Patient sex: M
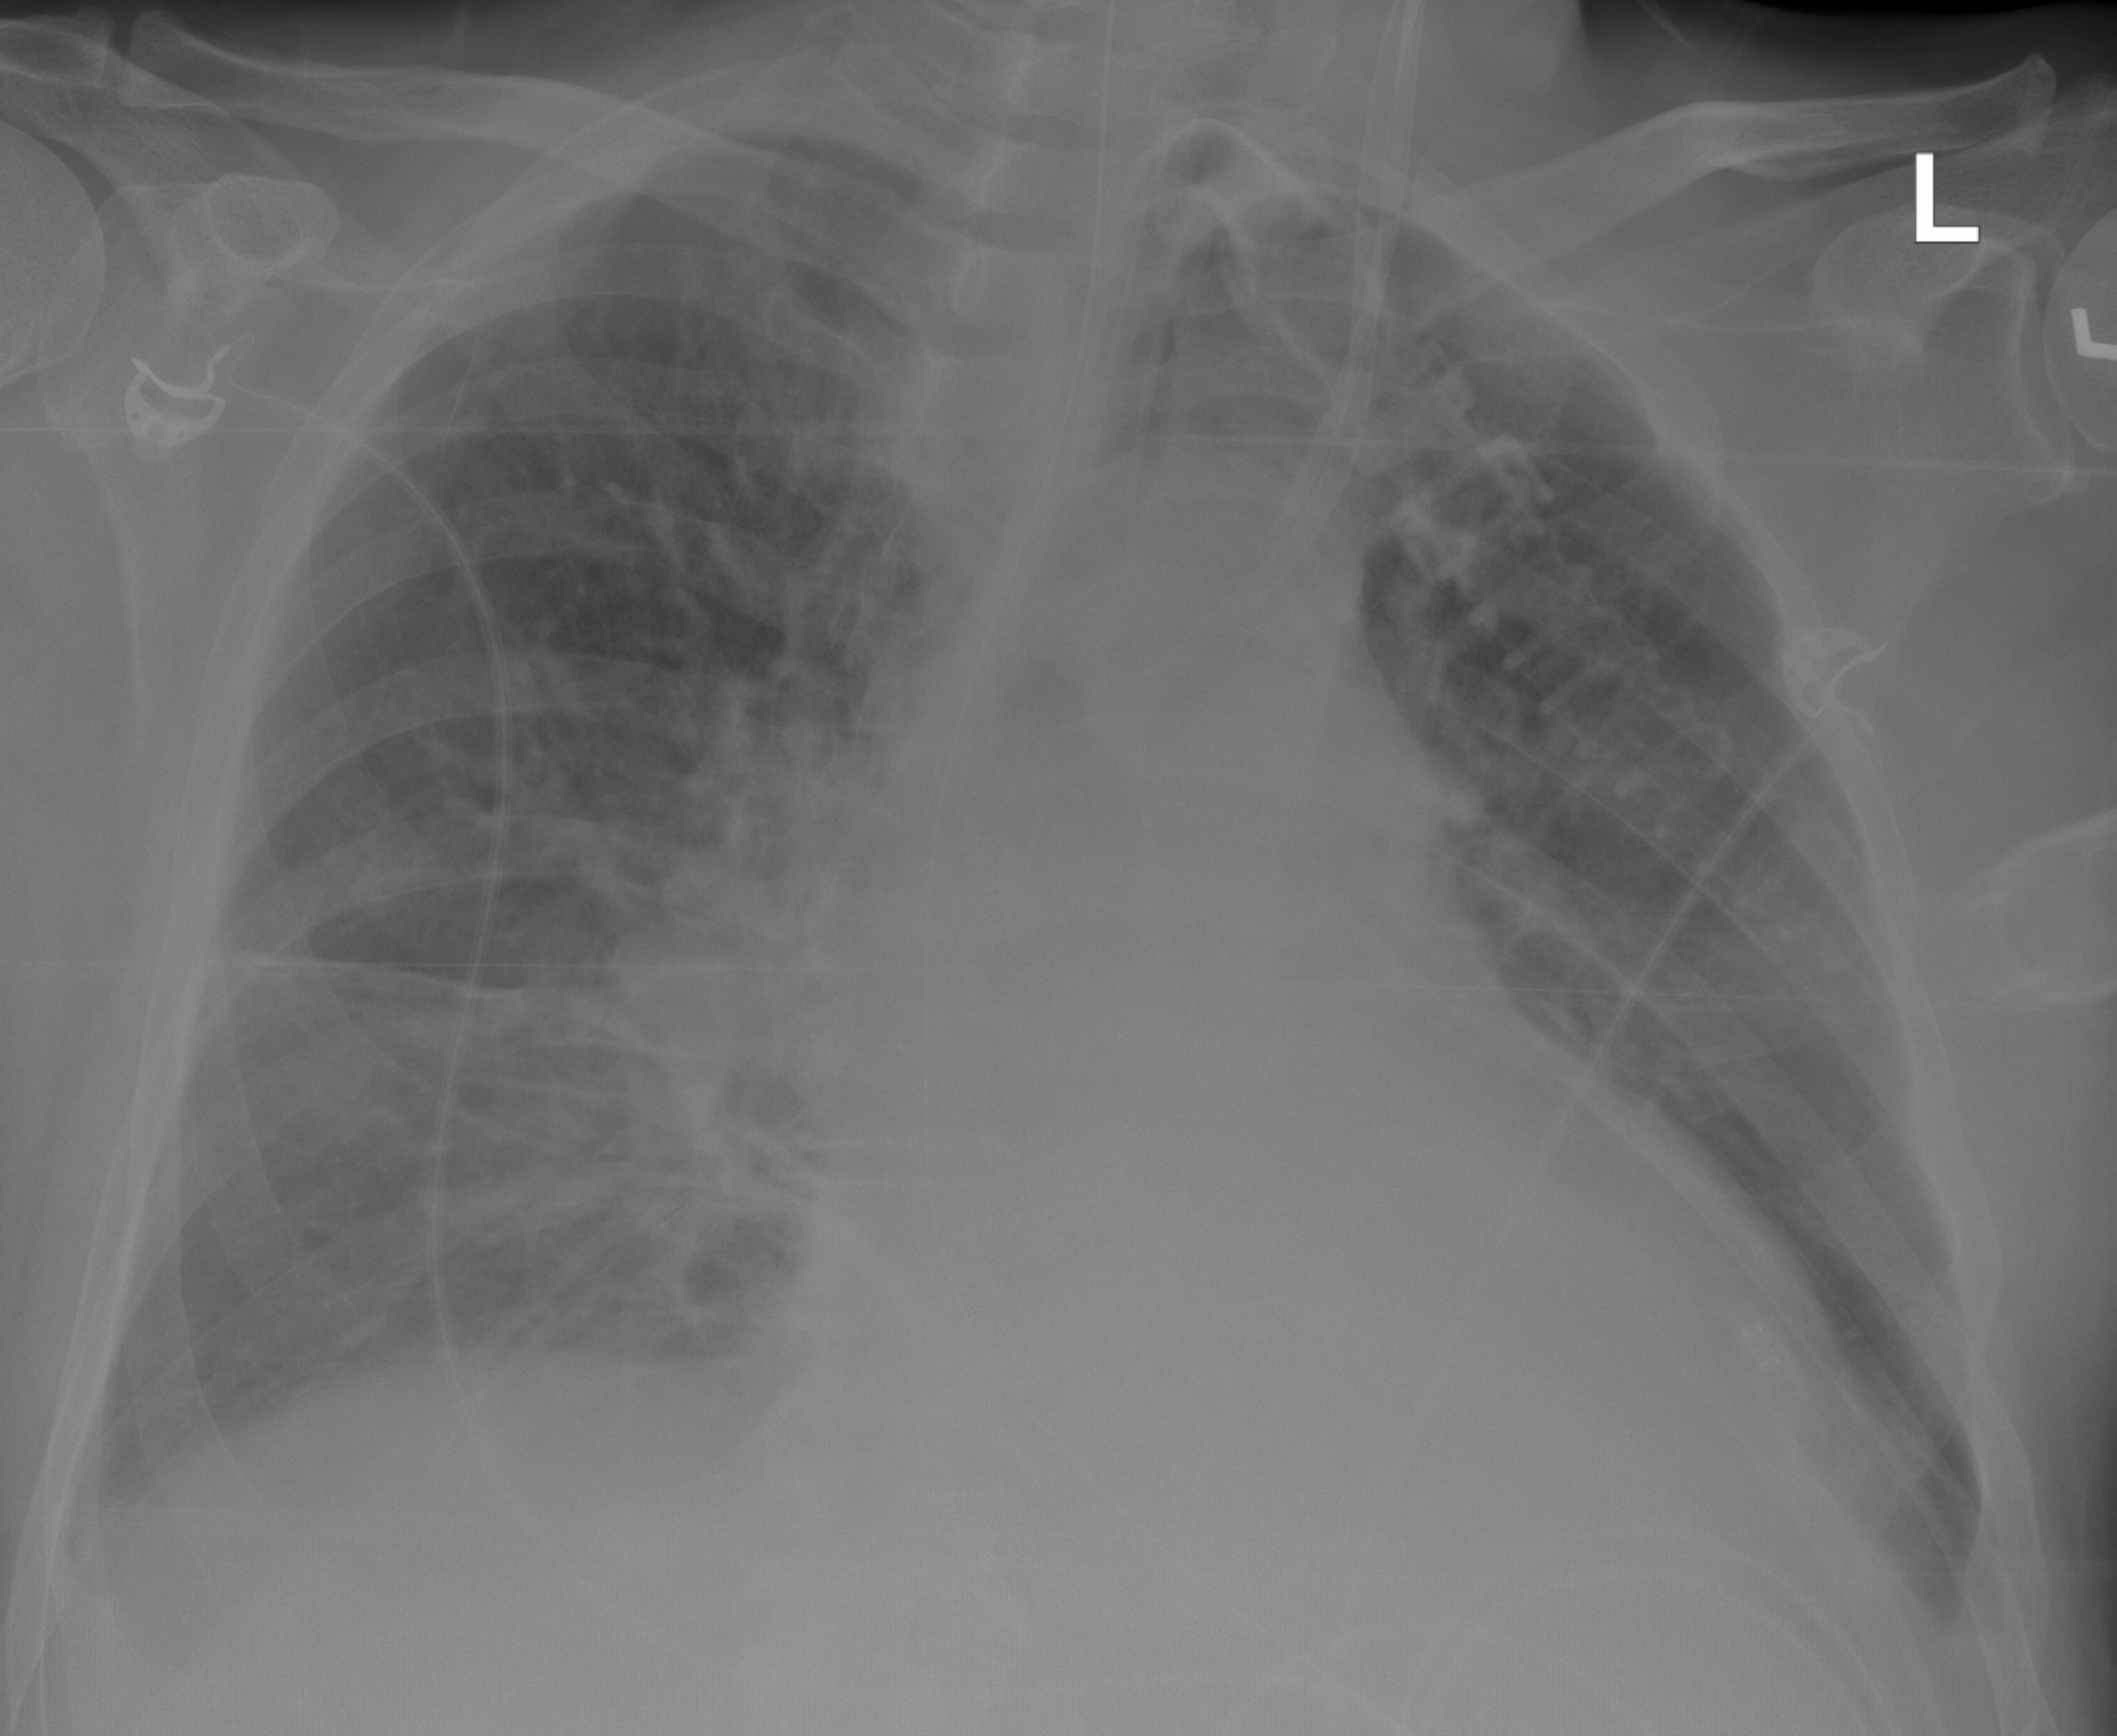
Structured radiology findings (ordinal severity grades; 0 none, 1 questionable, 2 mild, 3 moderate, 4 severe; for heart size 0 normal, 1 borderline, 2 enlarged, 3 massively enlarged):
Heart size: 1
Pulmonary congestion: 2
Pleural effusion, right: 0
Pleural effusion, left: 0
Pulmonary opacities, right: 2
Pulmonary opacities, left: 1
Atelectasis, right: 2
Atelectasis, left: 0